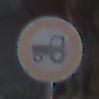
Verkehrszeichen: VerbotKraftfahrzeugeZuegeNichtSchneller25
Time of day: Midday
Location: Roofed (Special)
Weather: Overcast
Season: NotSpecified
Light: Natural